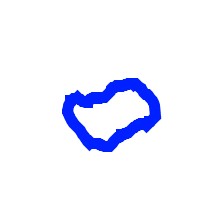
Shape: circle